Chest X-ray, PA view. Patient: 31 years old, sex F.
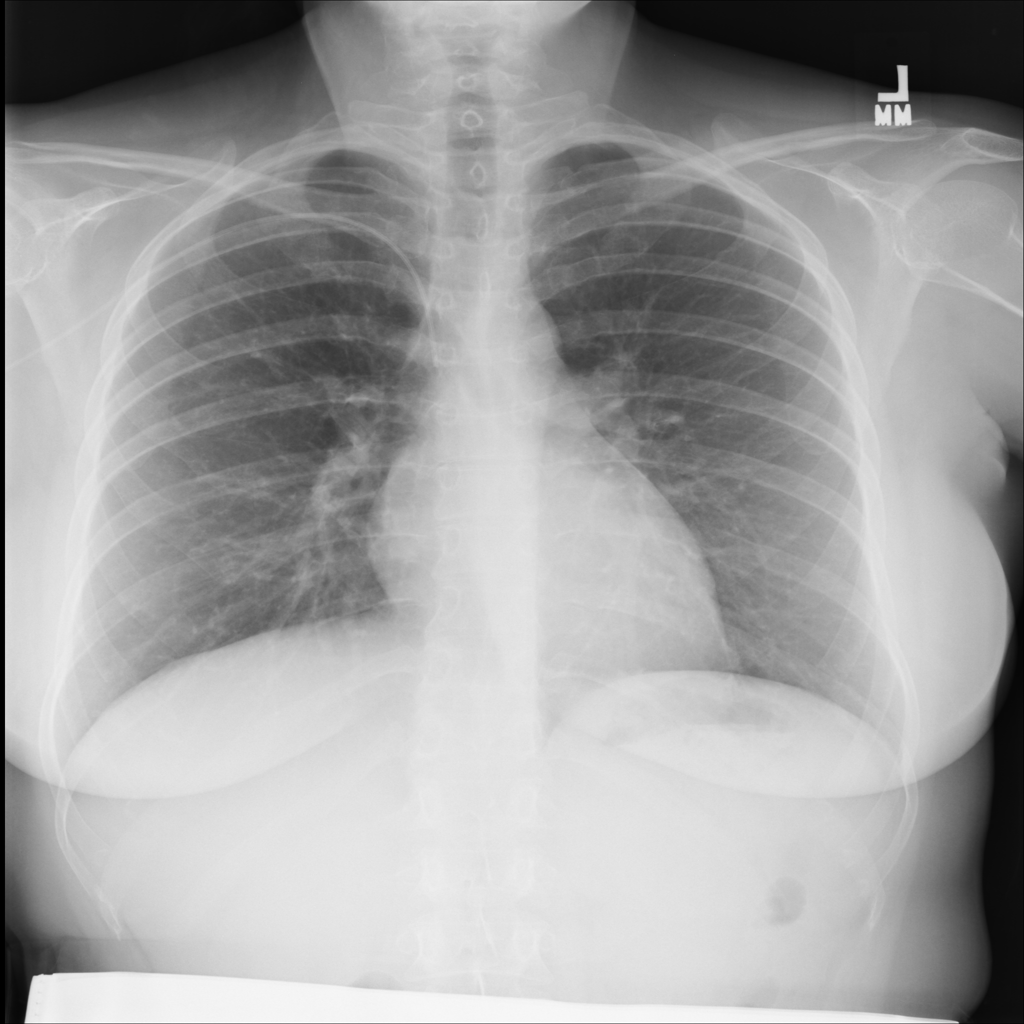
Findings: No Finding